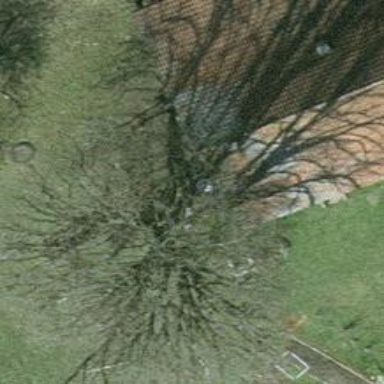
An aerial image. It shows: Urban area featuring tree as natural element.